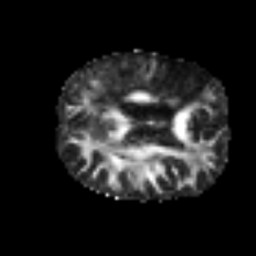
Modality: FA
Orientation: axial
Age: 49
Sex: male
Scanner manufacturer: siemens
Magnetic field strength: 3 T
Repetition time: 6.1 s
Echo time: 0.101 s